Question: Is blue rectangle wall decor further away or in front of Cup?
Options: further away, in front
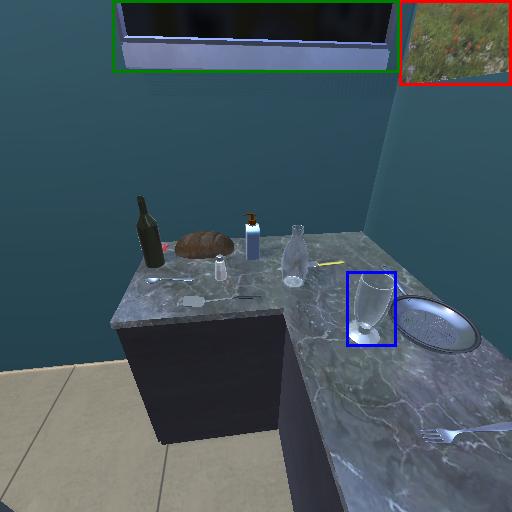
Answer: further away